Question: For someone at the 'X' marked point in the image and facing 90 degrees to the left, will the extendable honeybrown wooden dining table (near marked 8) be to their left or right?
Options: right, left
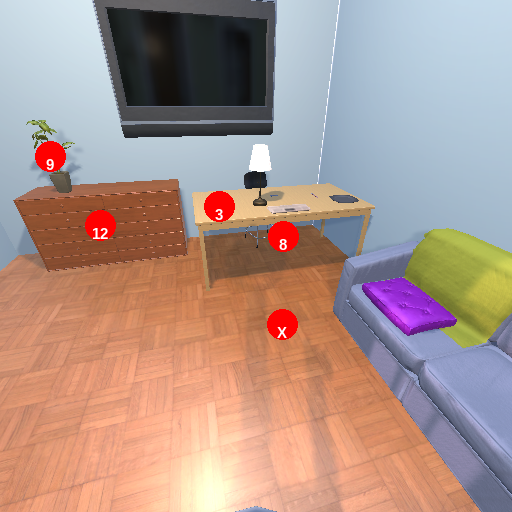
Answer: right